高一 · 解析几何
已知函数 $f(x)= \begin{cases}\frac{1}{x} & , x<0 \\ x^{2}-2 x & , 0 \leq x<3 \\ -x+6 & , x \geq 3\end{cases}$

（1）请在给定的坐标系中画出此函数的图象;

（2）写出此函数的定义域及单调区间, 并写出值域.
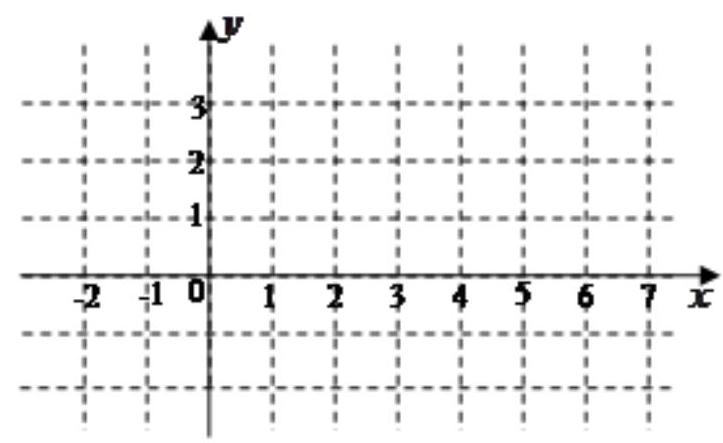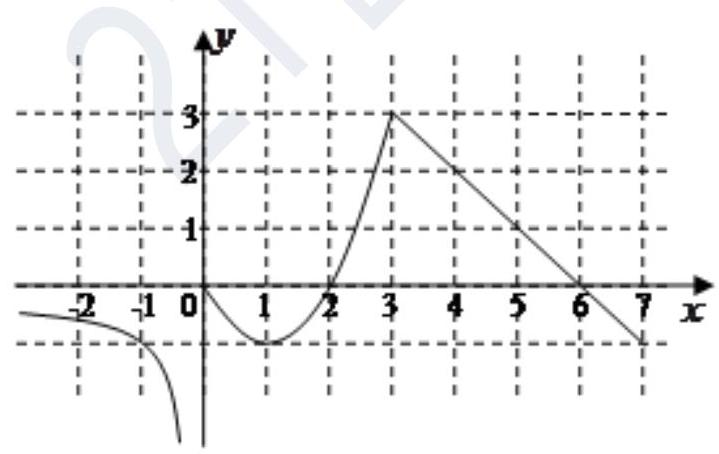
答案: (1) 解：图象如图所示:

(2) 解: 由函数 $y=f(x)$ 的图象可知, 该函数的定义域为 $R$,

增区间为 $\lfloor 1,3\rfloor$, 减区间为 $(-\infty, 0) 、\lfloor 0,1\rfloor 、\lfloor 3,+\infty)$ ，值域为 $(-\infty, 3\rfloor$
解析: (1) 根据函数 $y=f(x)$ 的解析式作出该函数的图象; (2) 根据函数 $y=f(x)$ 的图象可写出该函数的定义域、单调增区间和减区间以及值域.